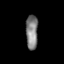
Tissue: prostate
Cell type: B cells
Senescence score: 0.792
Nuclear area (px): 404
Mean DAPI intensity: 128.782